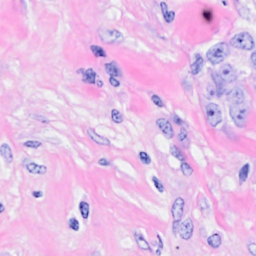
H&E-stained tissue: Breast